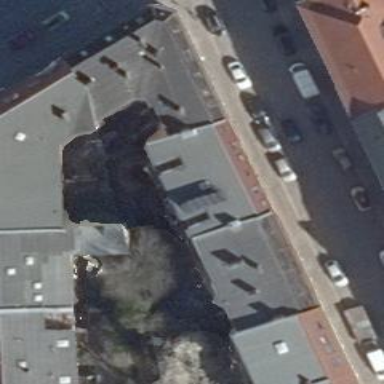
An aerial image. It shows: Quadruple saltbox roof shape on apartment building.